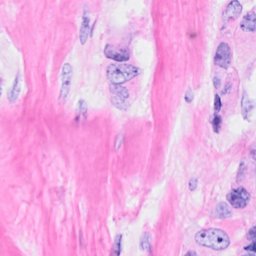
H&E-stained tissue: Breast